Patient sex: F
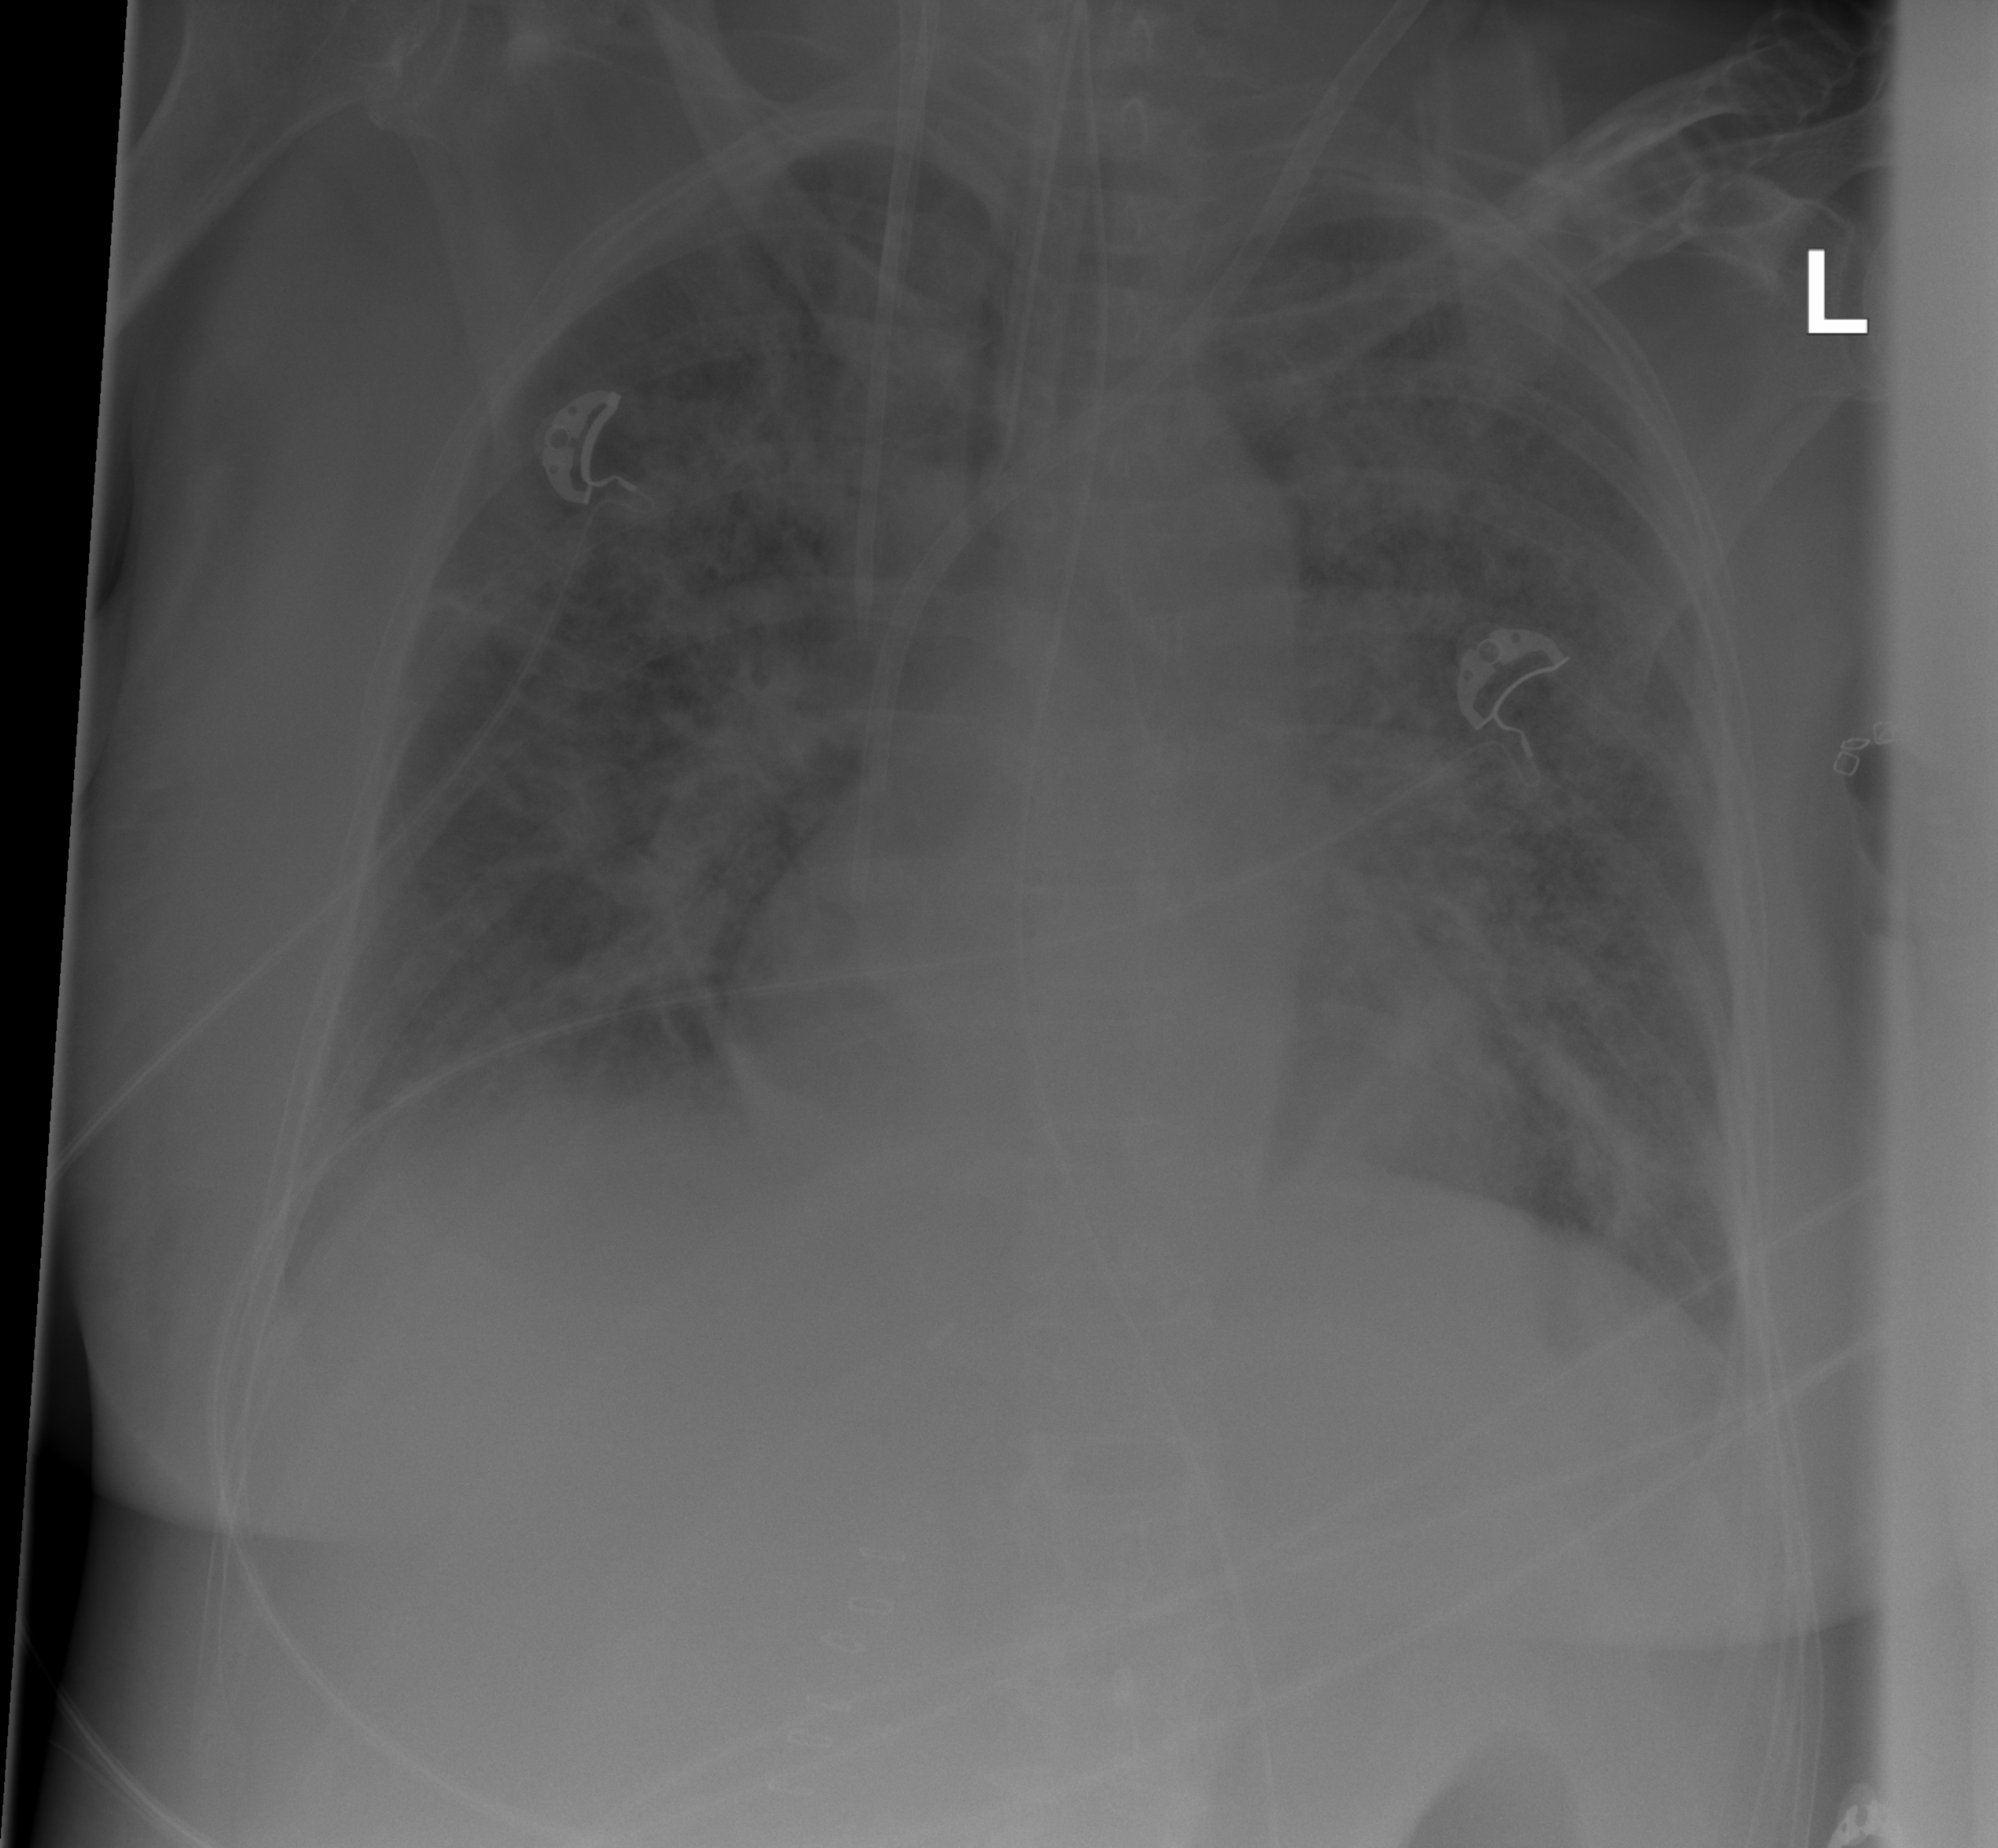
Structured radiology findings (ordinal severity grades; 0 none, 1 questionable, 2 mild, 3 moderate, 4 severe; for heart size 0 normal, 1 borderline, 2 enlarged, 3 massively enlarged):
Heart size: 2
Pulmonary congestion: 2
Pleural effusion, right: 2
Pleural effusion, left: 0
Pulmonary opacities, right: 3
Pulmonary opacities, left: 3
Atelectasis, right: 2
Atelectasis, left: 0